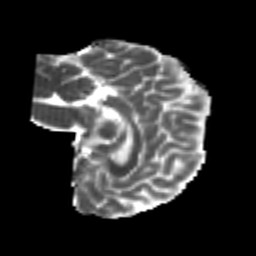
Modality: MD
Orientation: sagittal
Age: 25
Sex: female
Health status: healthy
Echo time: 0.074 s